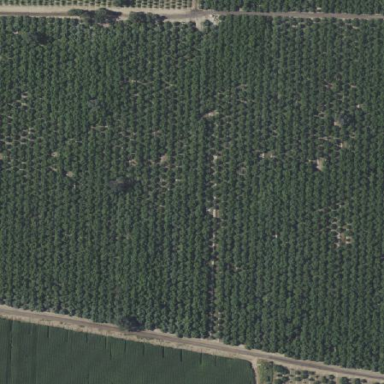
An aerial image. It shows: Orchard filled with walnut trees.